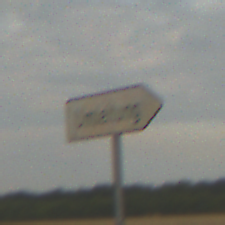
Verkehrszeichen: UmleitungswegweiserRechtsweisend
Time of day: SunriseSunset
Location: Outdoor (RoadRail)
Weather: PartlyCloudy
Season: NotSpecified
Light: Natural